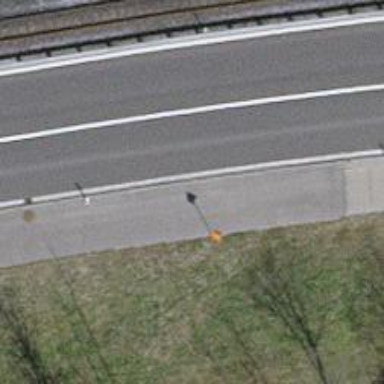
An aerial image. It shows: Aerial marker colored orange.